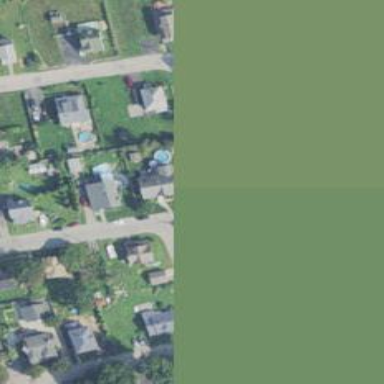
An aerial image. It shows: Neighborhood.